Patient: sex F, age 46
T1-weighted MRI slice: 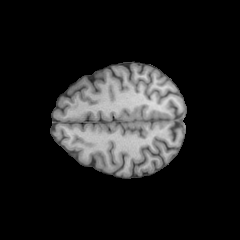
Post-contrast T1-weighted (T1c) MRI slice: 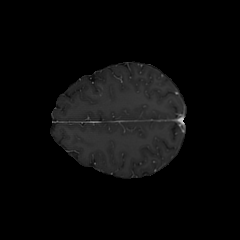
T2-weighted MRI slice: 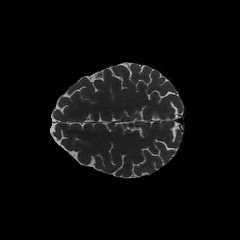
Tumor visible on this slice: no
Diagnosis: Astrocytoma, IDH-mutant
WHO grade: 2